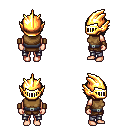
a pixel art fantasy rpg character, female body template, human, light skin, leather chest armor, metal pants, raven pageboy hairstyle, gold helm, leather bracers, four views (front, back, left, right), 2x2 character sprite sheet, small pixel art, hard edges, no anti-aliasing